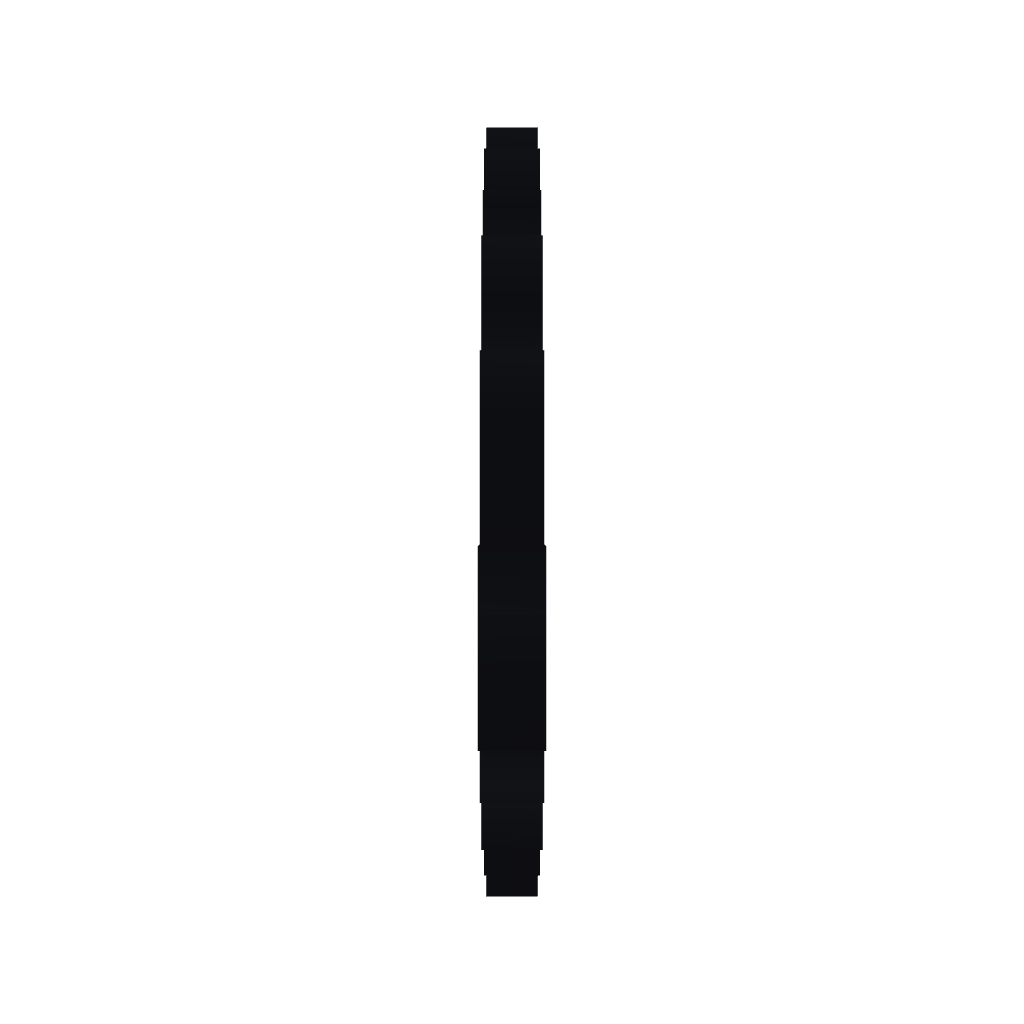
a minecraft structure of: BuuHuu! 8-Bit Style